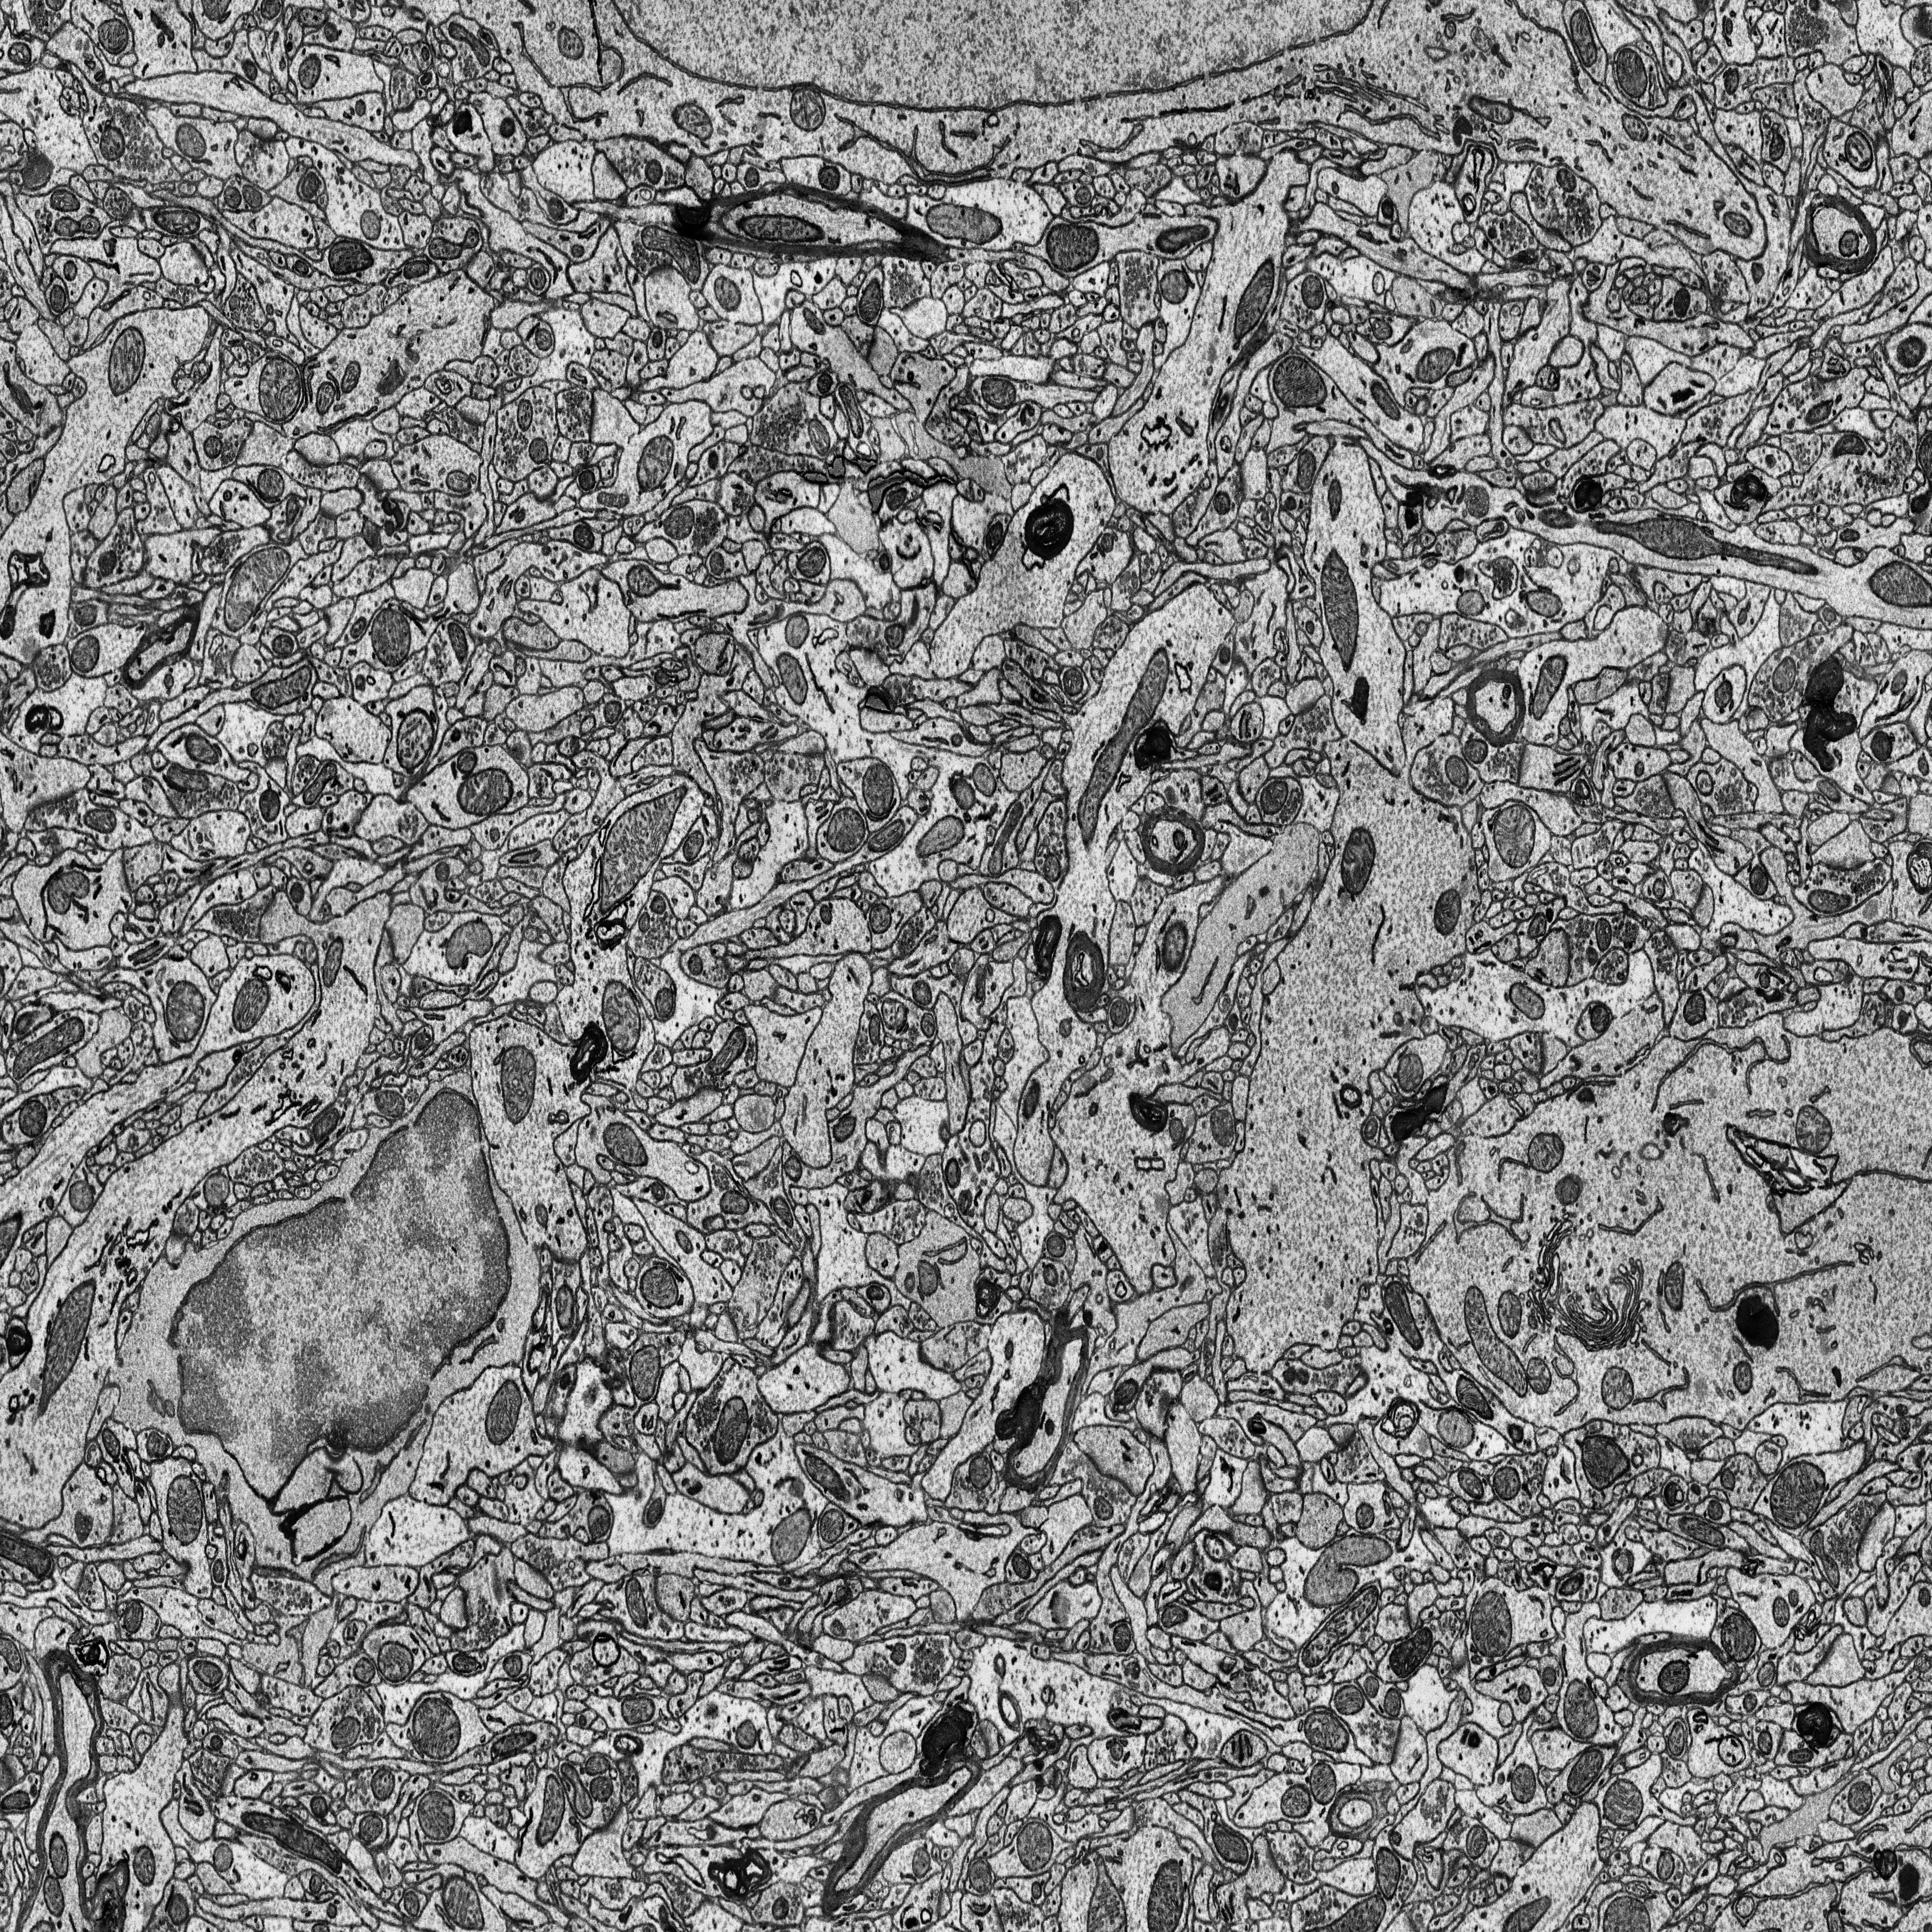
Electron microscopy slice of rat cortex tissue
Slice depth (z): 104
Mitochondria instances in slice: 387